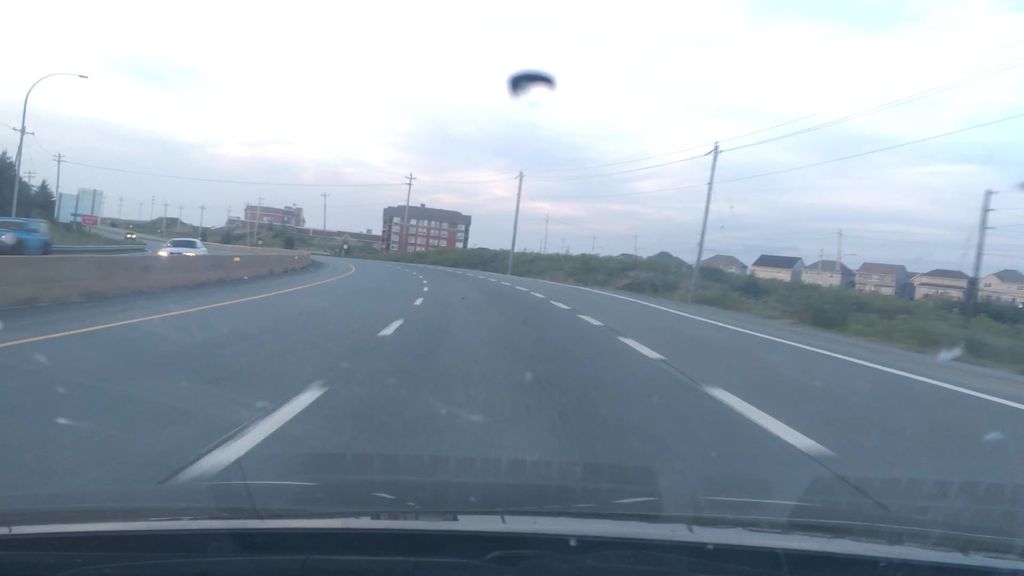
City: halifax